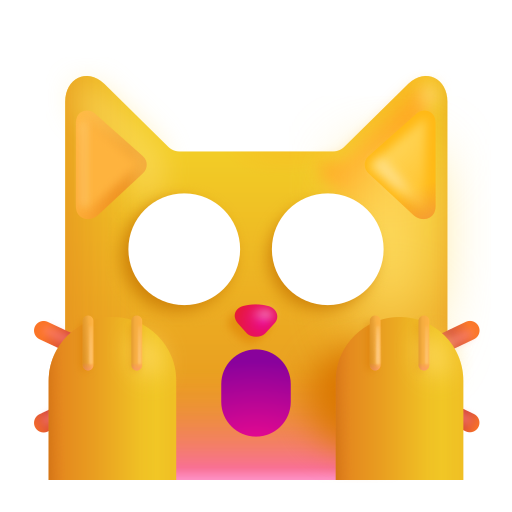
weary cat color